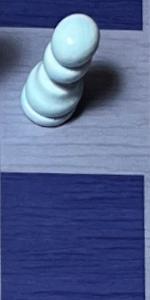
Label: Empty